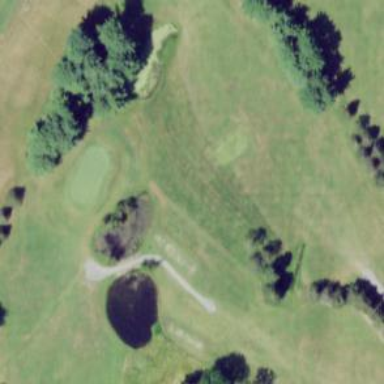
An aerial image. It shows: Golf tee.